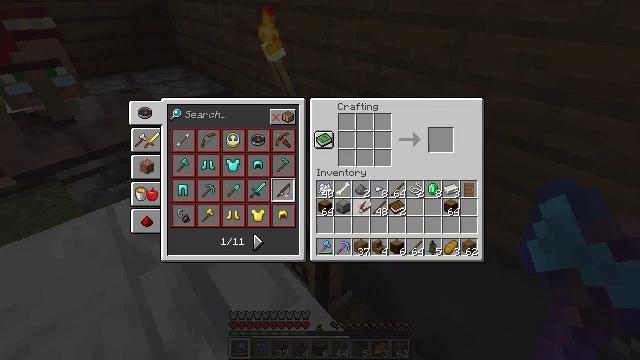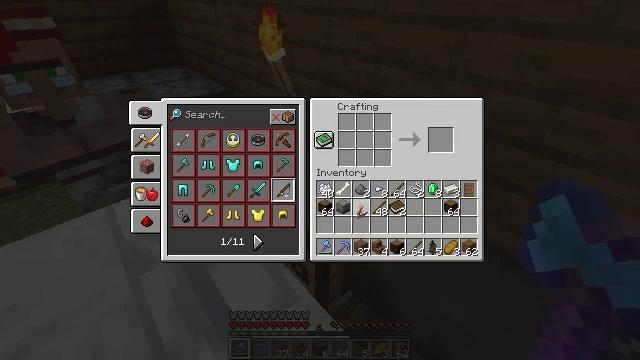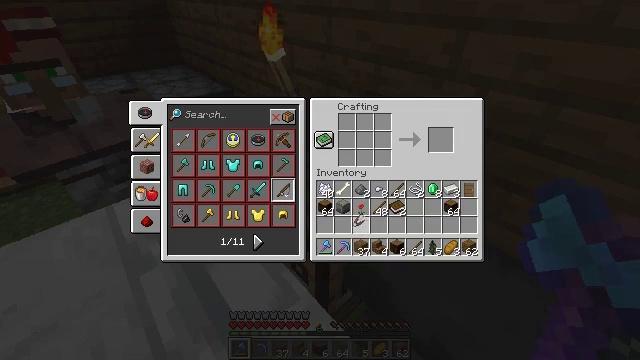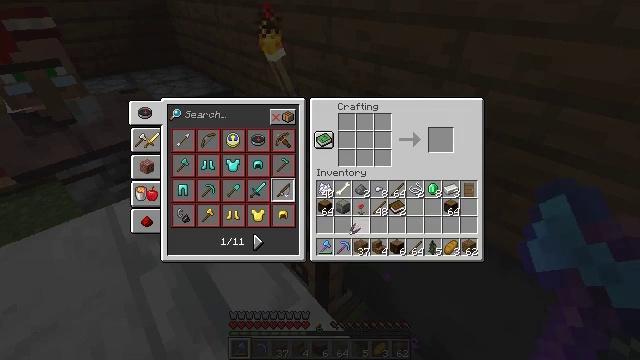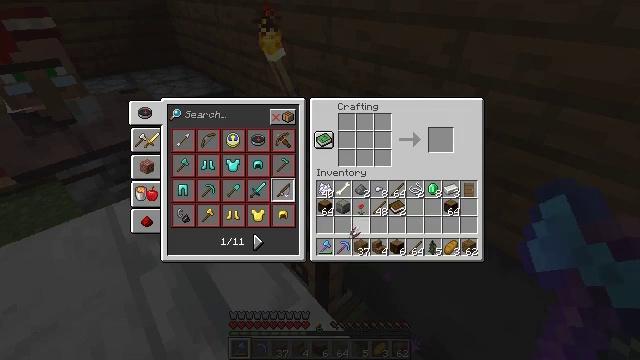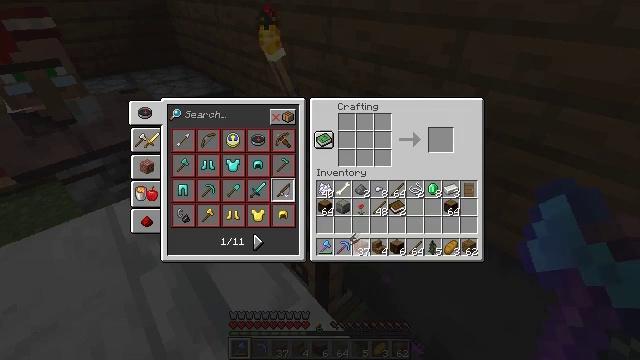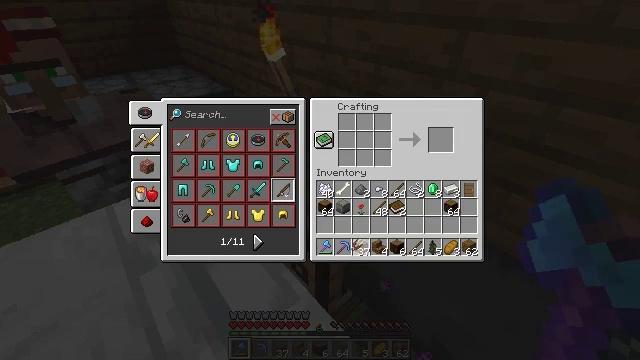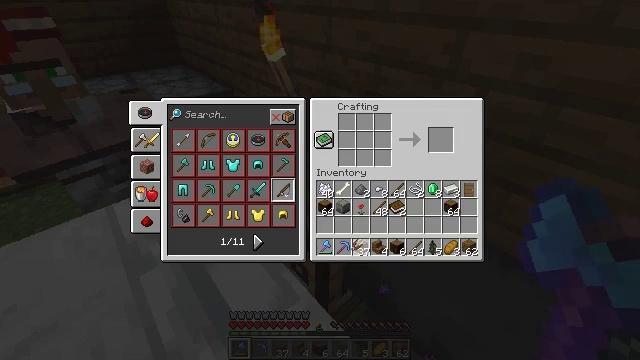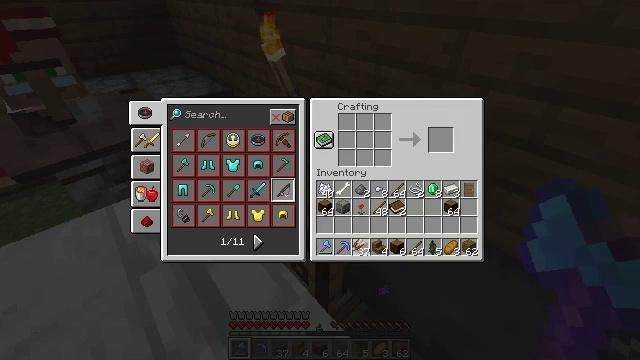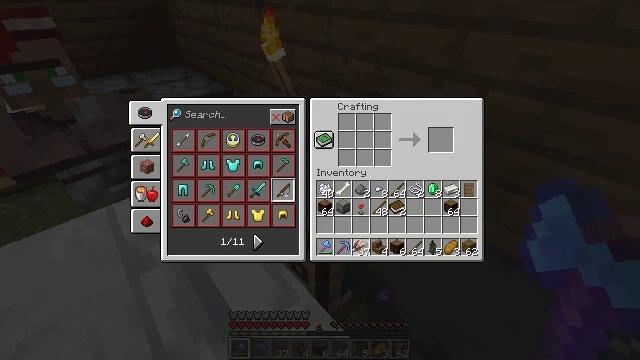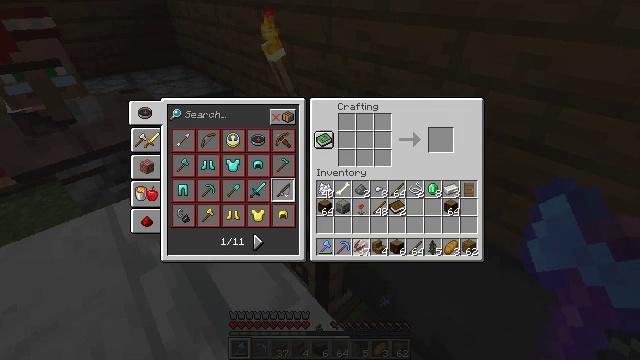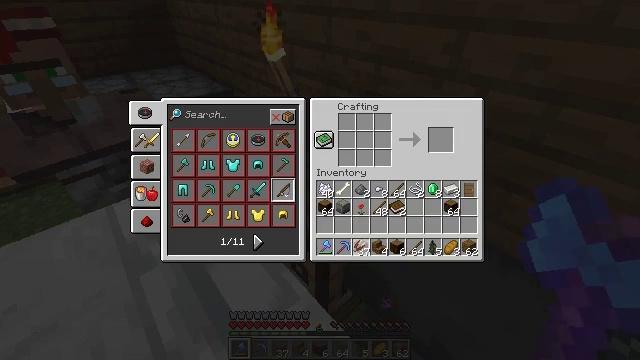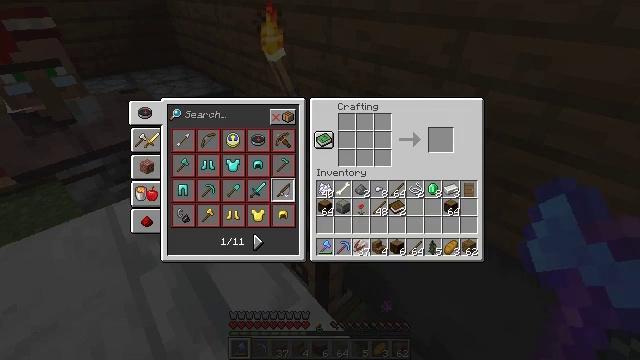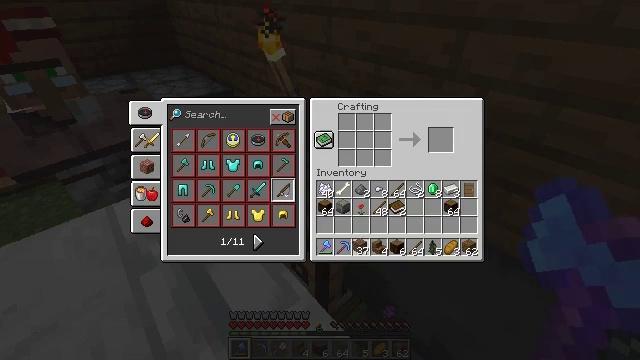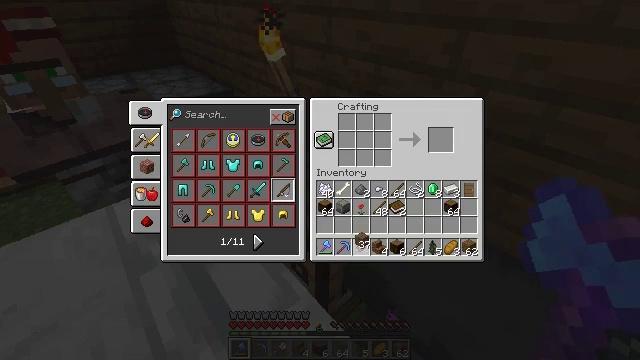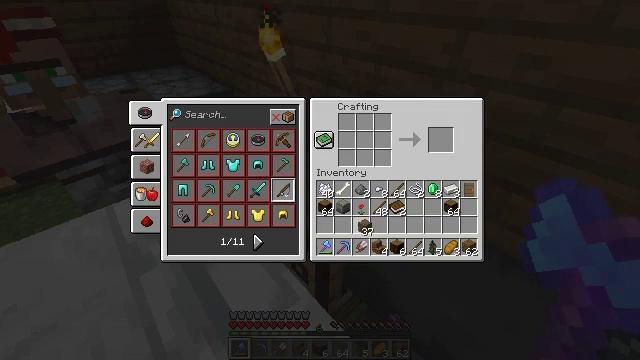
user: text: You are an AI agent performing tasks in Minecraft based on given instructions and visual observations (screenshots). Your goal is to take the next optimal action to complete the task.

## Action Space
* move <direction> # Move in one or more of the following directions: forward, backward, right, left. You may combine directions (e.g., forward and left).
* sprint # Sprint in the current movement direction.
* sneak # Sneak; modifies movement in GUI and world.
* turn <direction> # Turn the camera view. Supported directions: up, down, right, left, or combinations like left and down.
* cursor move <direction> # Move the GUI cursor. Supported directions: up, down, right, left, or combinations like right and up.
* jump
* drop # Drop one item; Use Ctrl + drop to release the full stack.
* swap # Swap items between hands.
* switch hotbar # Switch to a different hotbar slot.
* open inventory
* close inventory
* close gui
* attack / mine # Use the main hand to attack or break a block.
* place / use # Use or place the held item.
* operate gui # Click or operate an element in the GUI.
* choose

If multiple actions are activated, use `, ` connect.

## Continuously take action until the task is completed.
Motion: motion action
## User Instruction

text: Remove oak leaves from branches.
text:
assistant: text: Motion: open gui
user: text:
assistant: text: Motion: cursor move down
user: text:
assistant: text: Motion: cursor move down
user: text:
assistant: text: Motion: no_op
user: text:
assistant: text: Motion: no_op
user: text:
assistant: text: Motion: no_op
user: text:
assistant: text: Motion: no_op
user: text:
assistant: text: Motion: no_op
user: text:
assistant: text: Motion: no_op
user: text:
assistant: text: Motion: operate gui
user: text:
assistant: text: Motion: operate gui
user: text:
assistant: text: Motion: operate gui
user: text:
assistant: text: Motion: no_op
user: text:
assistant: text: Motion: no_op
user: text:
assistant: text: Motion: cursor move up
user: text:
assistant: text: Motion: no_op
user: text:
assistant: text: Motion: no_op
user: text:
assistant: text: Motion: no_op
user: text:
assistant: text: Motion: operate gui
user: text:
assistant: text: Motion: operate gui
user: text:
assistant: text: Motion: no_op
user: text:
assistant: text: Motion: no_op
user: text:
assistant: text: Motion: no_op
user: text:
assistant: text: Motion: no_op
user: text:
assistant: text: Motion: no_op
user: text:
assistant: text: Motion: no_op
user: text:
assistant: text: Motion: no_op
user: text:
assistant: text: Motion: no_op
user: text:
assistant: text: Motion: cursor move right and up
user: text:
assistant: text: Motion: turn right, close gui